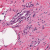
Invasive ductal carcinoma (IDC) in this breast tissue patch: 0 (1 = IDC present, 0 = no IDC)